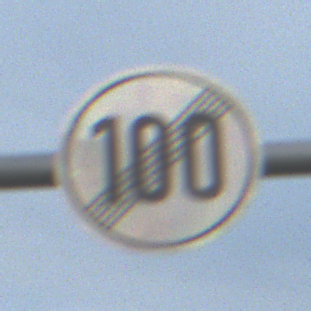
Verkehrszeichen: EndeGeschwindigkeit100
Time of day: SunriseSunset
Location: Outdoor (Nature)
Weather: PartlyCloudy
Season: NotSpecified
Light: Natural